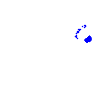
Particle: electron